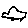
Label: car